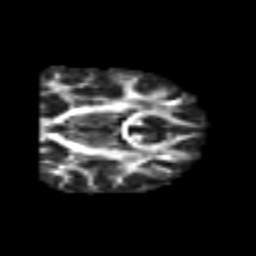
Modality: FA
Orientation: coronal
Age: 25
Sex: male
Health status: healthy